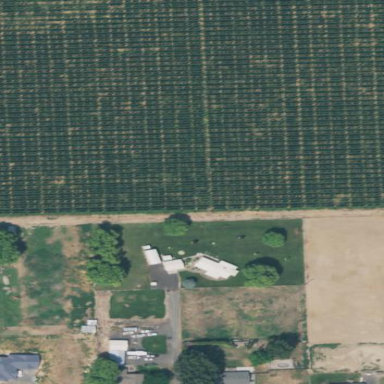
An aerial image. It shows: Orchard.